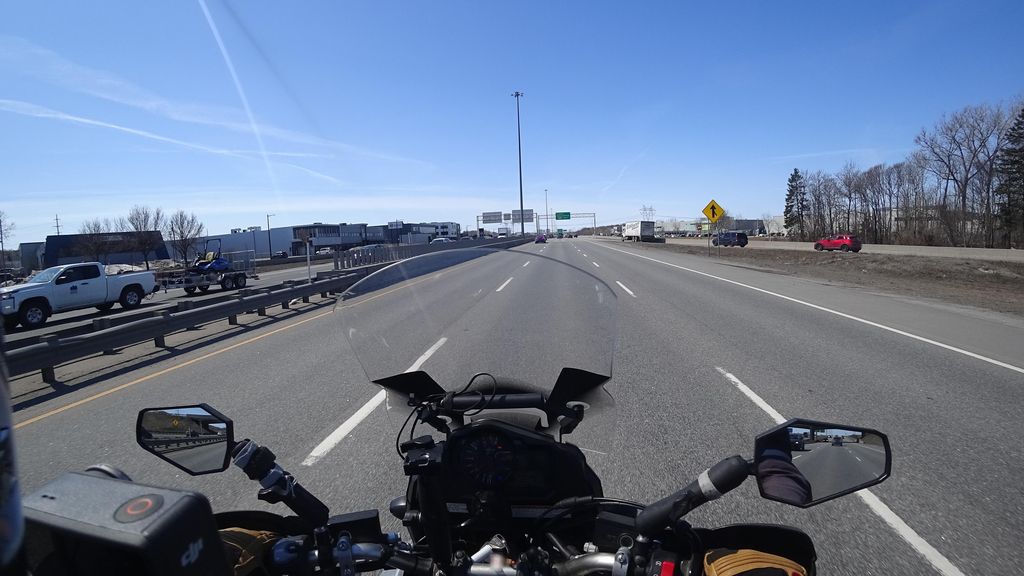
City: quebec_city